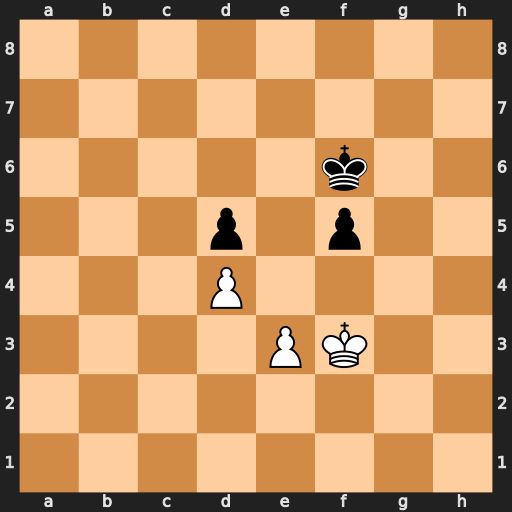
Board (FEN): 8/8/5k2/3p1p2/3P4/4PK2/8/8
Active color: w
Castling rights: -
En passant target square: -
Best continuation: Kf4 Kg6 Ke5